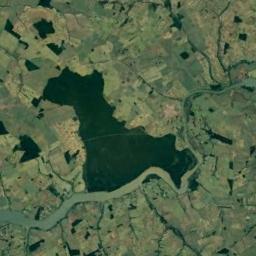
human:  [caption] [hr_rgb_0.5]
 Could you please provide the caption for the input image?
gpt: There are many lakes of different shapes and sizes .

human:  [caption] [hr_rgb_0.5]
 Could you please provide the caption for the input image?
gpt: There is an irregular blue lake on the ground with green vegetation, And there are many small lakes next to it .

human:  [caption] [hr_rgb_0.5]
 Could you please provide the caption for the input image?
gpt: The lake in the picture is small .

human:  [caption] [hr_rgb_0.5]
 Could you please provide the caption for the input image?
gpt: Some lakes of different sizes lie in farmland and the water is deep green .

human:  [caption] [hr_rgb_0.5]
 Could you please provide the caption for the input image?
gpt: There are green farmlands and rivers around the lakes .